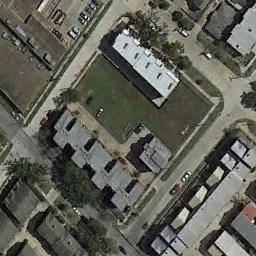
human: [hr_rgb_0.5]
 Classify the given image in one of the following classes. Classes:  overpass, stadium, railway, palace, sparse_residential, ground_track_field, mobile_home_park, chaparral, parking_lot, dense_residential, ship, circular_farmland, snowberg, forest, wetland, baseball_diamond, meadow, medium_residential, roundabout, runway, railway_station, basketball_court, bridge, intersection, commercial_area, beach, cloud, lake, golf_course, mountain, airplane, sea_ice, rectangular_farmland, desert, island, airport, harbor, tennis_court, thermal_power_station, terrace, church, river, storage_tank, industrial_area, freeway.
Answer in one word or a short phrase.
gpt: medium_residential